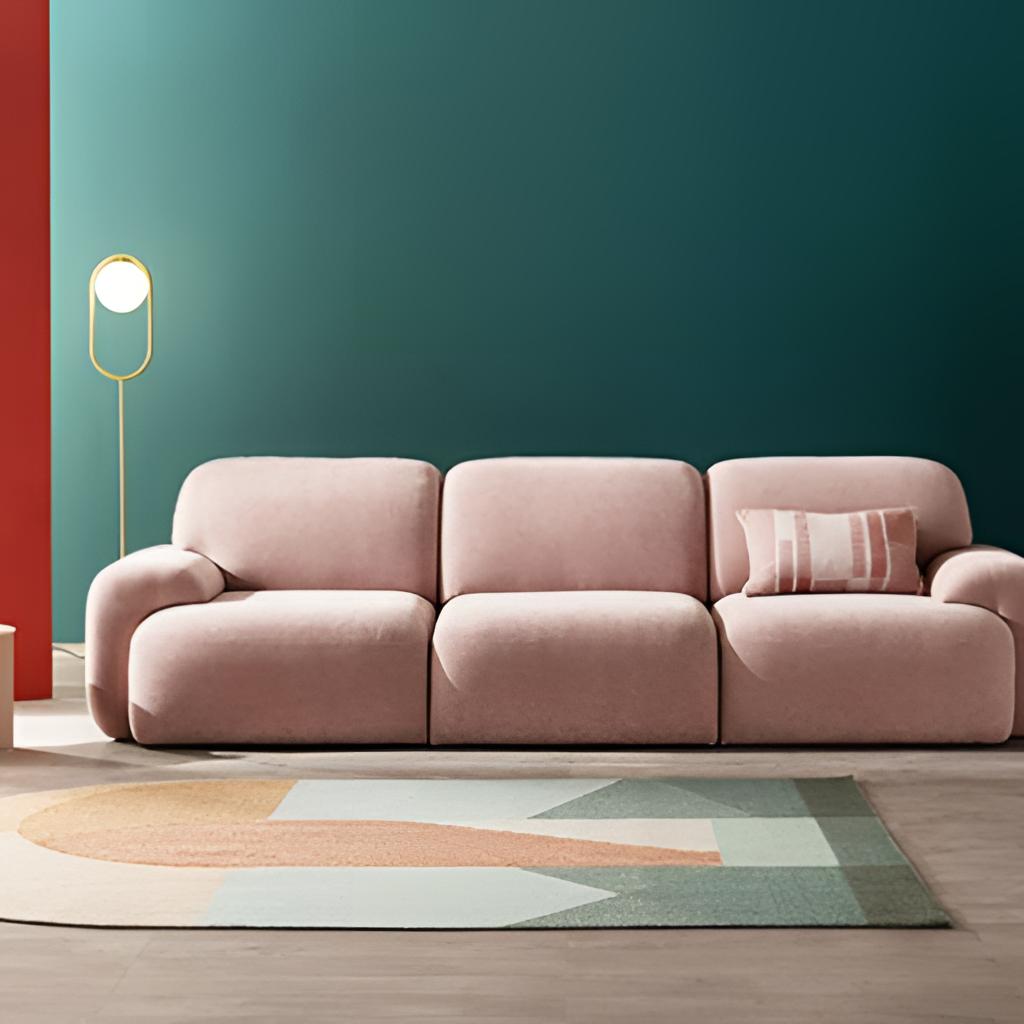
living room, fabric sofa, green paint wallpaper, with solid pattern, wood flooring, with plank pattern, modern